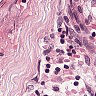
Metastatic tissue present: no